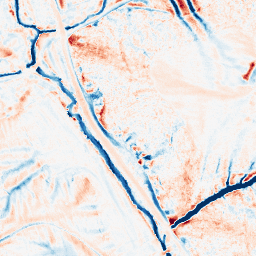
Category: edge_preserving
Decomposition family: median
Decomposition parameters: size: 15
Upsampling method: regularized
Upsampling parameters: scale: 2
lambda_reg: 0.01
Upsampling scale: 2